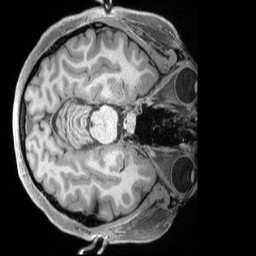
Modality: T1w
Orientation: axial
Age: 38
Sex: female
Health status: healthy
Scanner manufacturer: siemens
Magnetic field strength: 3 T
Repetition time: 2.4 s
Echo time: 0.00222 s